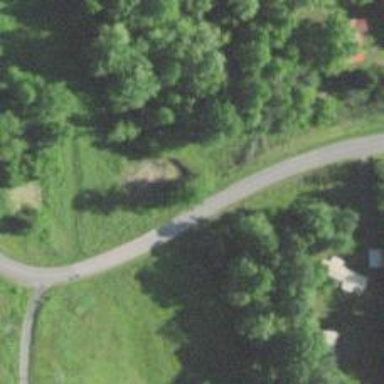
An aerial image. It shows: Culvert tunnel.